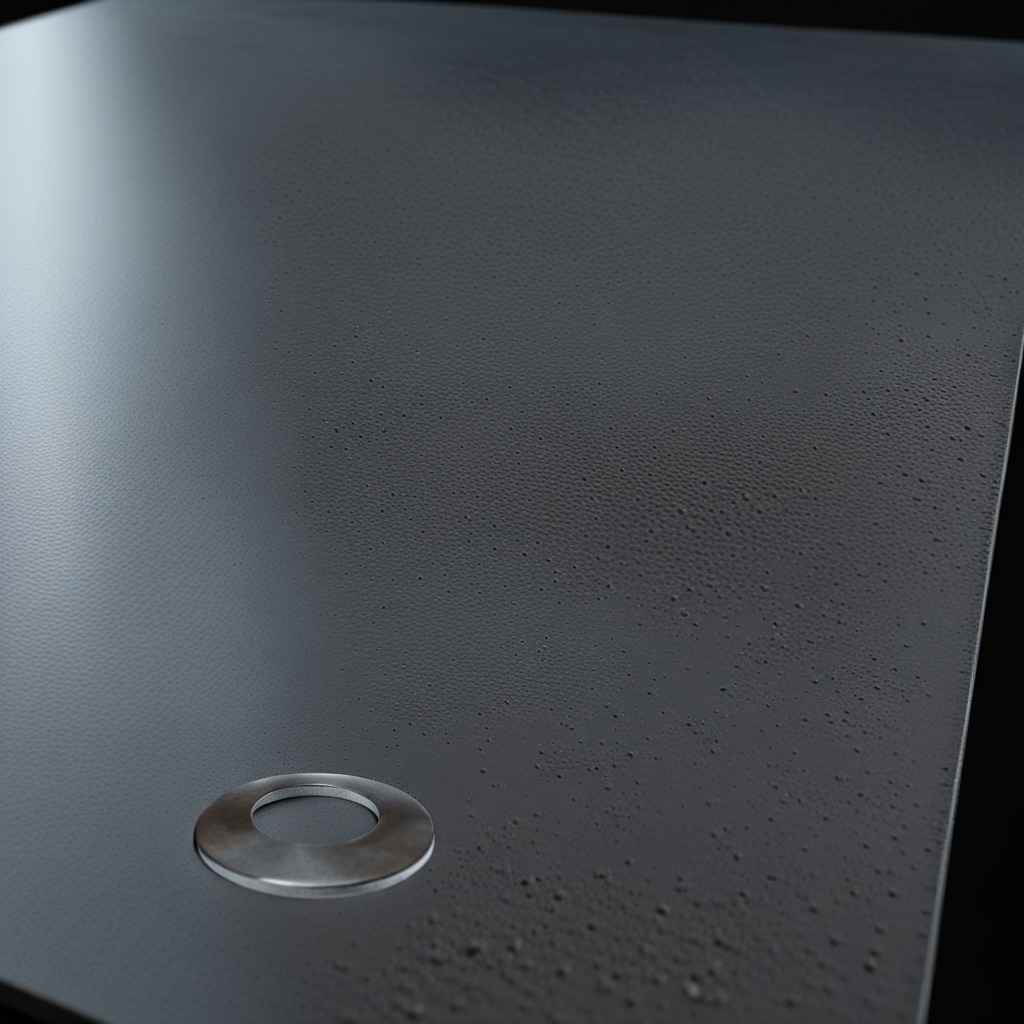
A flat metal washer lies on a clean granite table inside a workshop at night dim ambient light soft shadows worn but